Field crop: maize
Growth stage: 2
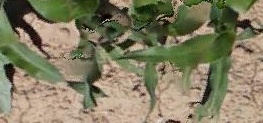
Species: maize